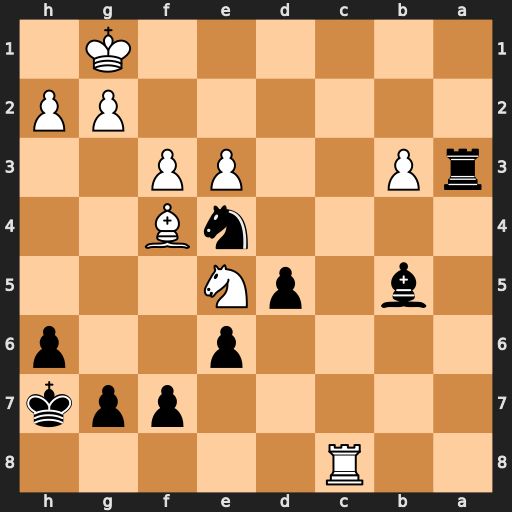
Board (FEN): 2R5/5ppk/4p2p/1b1pN3/4nB2/rP2PP2/6PP/6K1
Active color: b
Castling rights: -
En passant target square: -
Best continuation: Ra1+ Rc1 Rxc1#